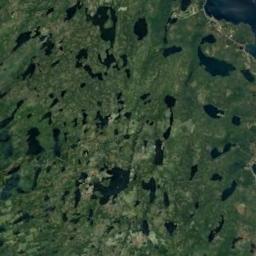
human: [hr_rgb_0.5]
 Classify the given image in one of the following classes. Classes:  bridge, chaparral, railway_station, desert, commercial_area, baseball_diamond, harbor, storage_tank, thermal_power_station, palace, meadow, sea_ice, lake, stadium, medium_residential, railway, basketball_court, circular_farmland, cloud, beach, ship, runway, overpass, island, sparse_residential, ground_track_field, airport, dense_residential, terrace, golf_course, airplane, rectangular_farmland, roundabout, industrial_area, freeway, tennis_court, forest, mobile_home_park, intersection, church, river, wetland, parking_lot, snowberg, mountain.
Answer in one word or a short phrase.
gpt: wetland